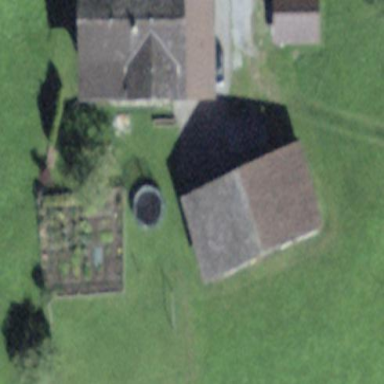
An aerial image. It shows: Rural barn.